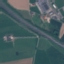
Label: Highway